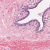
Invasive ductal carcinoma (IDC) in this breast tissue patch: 0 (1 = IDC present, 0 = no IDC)